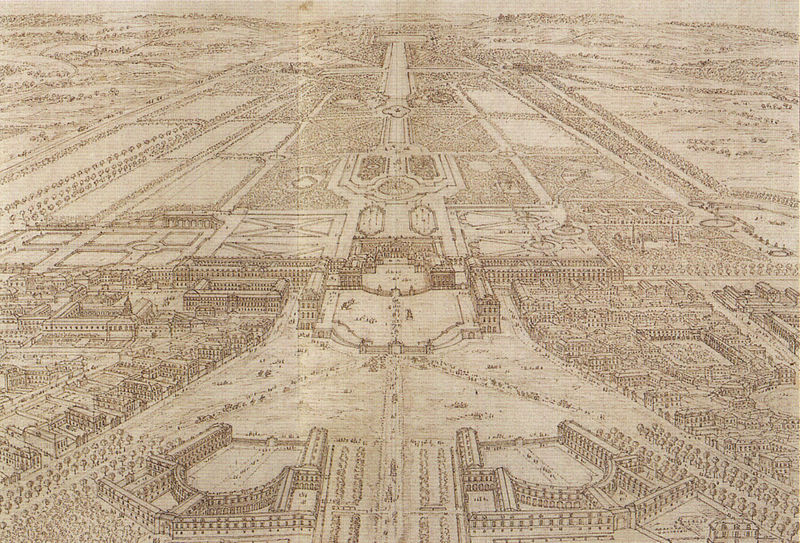
Titel: Versailles, Ansichten aus der Vogelperspektive
Künstler: Israel Silvestre
Schlagwörter: bäume, menschen, ocker, stadt, braun, mitte, skizze, zeichnung, gebäude, haus, park, schloss, weg, beige, architektur, weit, horizont, häuser, wege, garten, aussicht, perspektive, vogelperspektive, straßen, palast, symmetrisch, residenz, plan, gärten, grass, path, road, view, orangerie, city, gartenanlage, paläste, buildings, stadtplan, sternförmig, schlossgarten, map, luftansicht, diagram, ocekr, oen